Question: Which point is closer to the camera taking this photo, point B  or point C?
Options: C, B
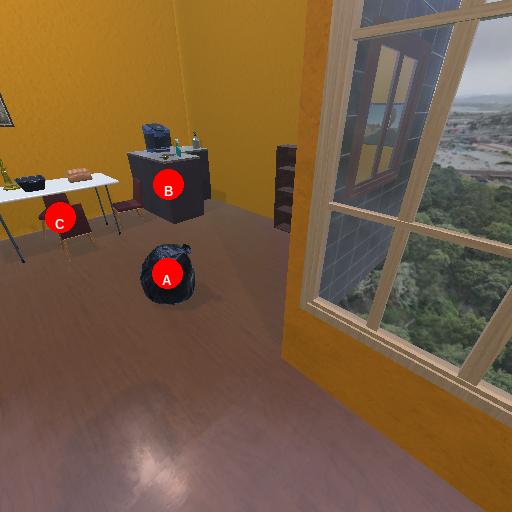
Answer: C